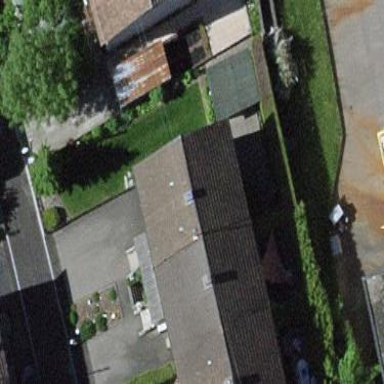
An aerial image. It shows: Terrace building.